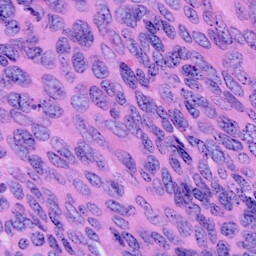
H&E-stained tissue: Cervix